Question: so this is the idea, and i'm having problems making it(listview always runs from the buttons):

Please excuse my pro paint skills in this demonstrations.
Thanks for your help
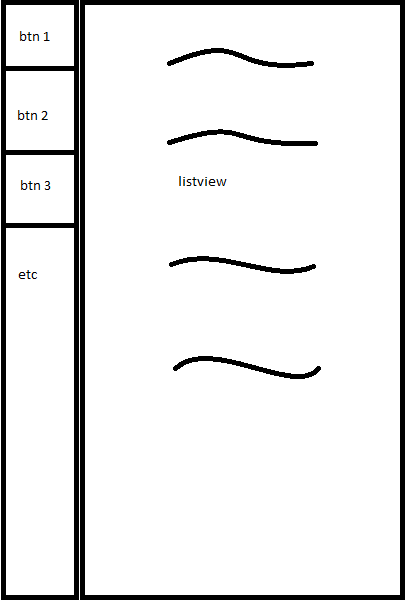
Answer: '''
<?xml version="1.0" encoding="utf-8"?>
<LinearLayout xmlns:android="http://schemas.android.com/apk/res/android"
android:layout_width="match_parent"
android:layout_height="match_parent"
android:orientation="horizontal" >
<LinearLayout
android:layout_width="0dp"
android:layout_height="match_parent"
android:layout_weight="2"
android:orientation="vertical" >
<Button
android:id="@+id/button1"
android:layout_width="wrap_content"
android:layout_height="wrap_content"
android:text="Button" />
<Button
android:id="@+id/button2"
android:layout_width="wrap_content"
android:layout_height="wrap_content"
android:text="Button" />
<Button
android:id="@+id/button3"
android:layout_width="wrap_content"
android:layout_height="wrap_content"
android:text="Button" />
</LinearLayout>
<FrameLayout
android:layout_width="0dp"
android:layout_height="match_parent"
android:layout_weight="8" >
<ListView
android:id="@+id/listView1"
android:layout_width="match_parent"
android:layout_height="wrap_content" >
</ListView>
</FrameLayout>
</LinearLayout>
'''